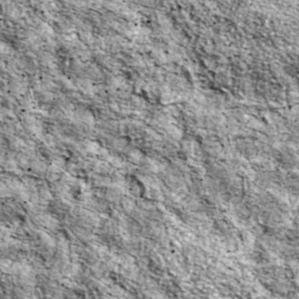
Label: non_frost